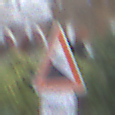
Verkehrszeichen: Gefaelle10
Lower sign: LaengeEinerStrecke1
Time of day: MorningAfternoon
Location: Outdoor (Urban)
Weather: Overcast
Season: NotSpecified
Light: Natural